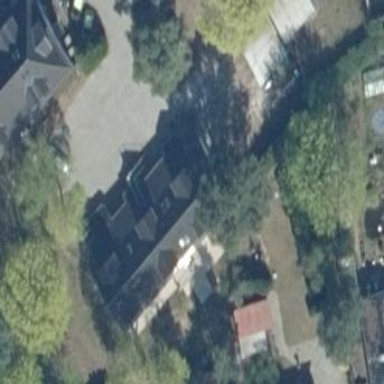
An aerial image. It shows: Semidetached house with gabled roof.